Interaction volume radius: 10 \u00c5
Interaction volume height: 35 \u00c5
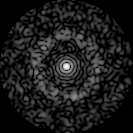
Disorder parameter: 0.8242